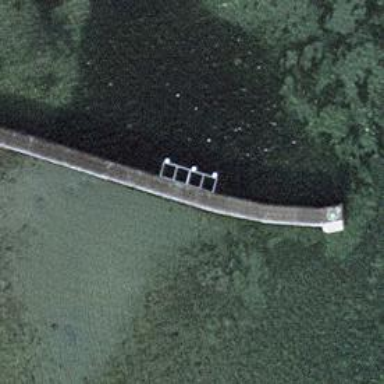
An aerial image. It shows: Breakwater structure.